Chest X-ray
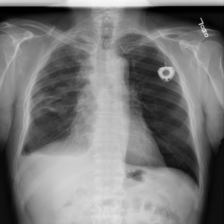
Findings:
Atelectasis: negative
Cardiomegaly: negative
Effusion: positive
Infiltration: negative
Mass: positive
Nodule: negative
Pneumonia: negative
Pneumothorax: negative
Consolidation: negative
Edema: negative
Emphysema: negative
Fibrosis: negative
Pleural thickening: positive
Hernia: negative